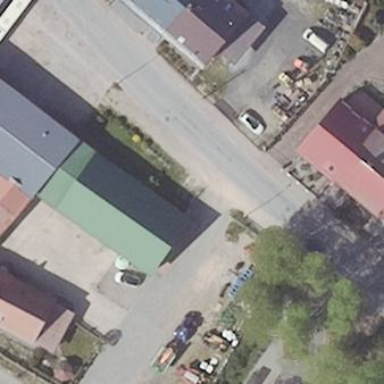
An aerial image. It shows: Manufacturing building.